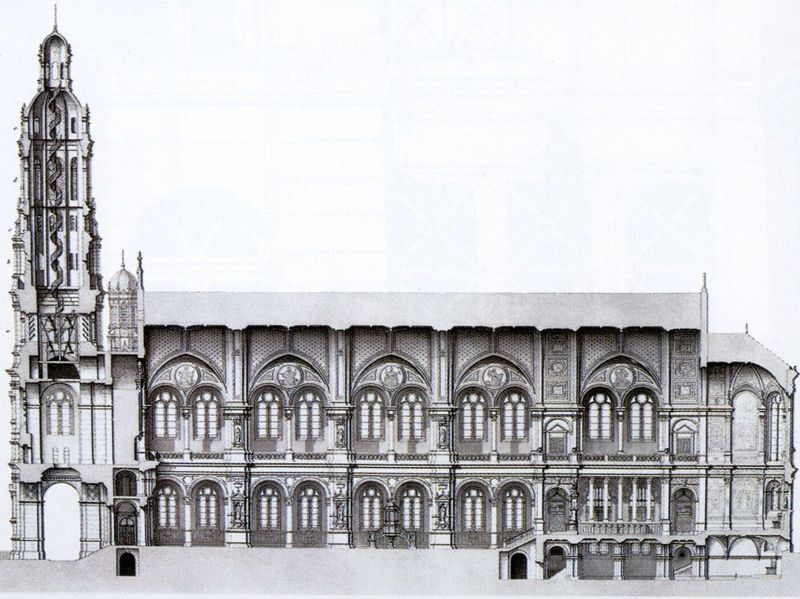
Titel: Eglise de la Trinité (Aufriß)
Künstler: Théodore Ballu
Standort: Paris
Institution: Eglise de la Trinité
Schlagwörter: himmel, weiß, kirchturm, fenster, grau, laterne, pfeiler, schwarz, skizze, säulen, tür, zeichnung, anlage, dach, gebäude, wand, architektur, barock, spitze, stein, kirche, gotik, renaissance, turm, deutschland, schiff, modell, bogen, dächer, graphik, empore, pilaster, saal, rundbogen, joche, kuppel, treppe, seitenansicht, durchgang, innenansicht, model, tor, galerie, bögen, eingang, keller, gewölbe, türme, balustrade, dom, druck, schnitt, stich, seite, entwurf, altar, arkaden, kapitelle, kathedrale, langhaus, portal, mittelschiff, kanzel, querhaus, portikus, apsis, rundbögen, romanik, treppenhaus, konstruktion, chor, etagen, geschosse, plan, kassetten, wendeltreppe, register, gothik, kupferstich, querschnitt, bau, rosetten, geschoss, bauwerk, maßwerk, aufriss, kriche, krypta, satteldach, vorhalle, längsschnitt, erdgeschoss, stützenwechsel, hallenkirche, pla, obergeschoss, westtürme, westwerk, emporen, fensterbogen, tambour, doppelbögen, westturm, flachdecke, sakristei, wad, dam, hochchor, balstrade, afriss, baukonstruktion, spitzbägen, überfangbögen, fensterögen